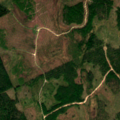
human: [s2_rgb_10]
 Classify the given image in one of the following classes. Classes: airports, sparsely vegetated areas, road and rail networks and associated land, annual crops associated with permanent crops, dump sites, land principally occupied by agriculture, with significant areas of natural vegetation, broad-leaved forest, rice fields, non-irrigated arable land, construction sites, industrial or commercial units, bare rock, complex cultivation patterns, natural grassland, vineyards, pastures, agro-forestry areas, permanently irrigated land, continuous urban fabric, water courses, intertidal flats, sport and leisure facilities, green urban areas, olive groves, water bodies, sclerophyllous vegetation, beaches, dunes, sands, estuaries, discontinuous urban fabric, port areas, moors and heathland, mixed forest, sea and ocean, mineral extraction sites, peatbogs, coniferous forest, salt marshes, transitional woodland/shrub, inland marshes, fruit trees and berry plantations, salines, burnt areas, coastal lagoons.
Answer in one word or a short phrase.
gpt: coniferous forest, transitional woodland/shrub